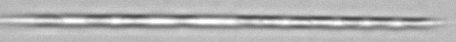
Label: Rhizosolenia